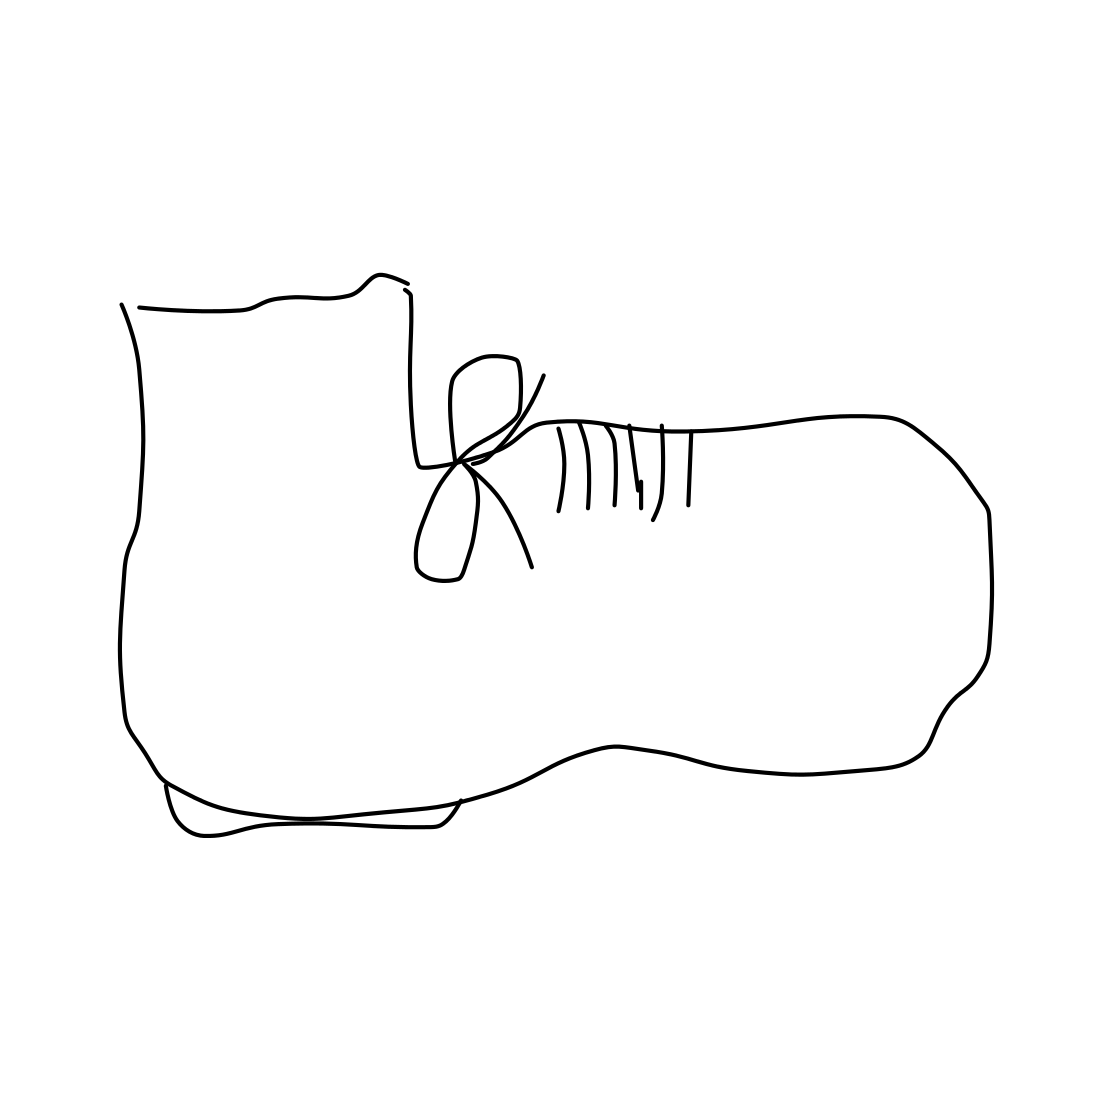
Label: shoe